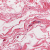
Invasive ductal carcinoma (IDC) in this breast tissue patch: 0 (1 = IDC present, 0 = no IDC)